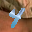
Label: 4